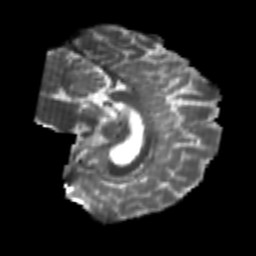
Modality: T2w
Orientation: sagittal
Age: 22
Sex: male
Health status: healthy
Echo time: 0.074 s